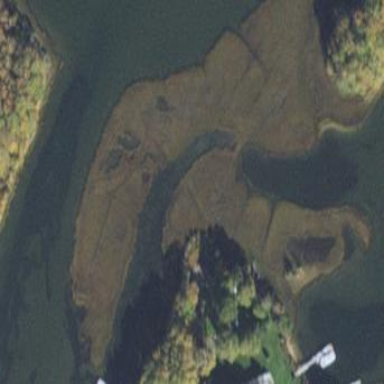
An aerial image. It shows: Saltmarsh wetland.